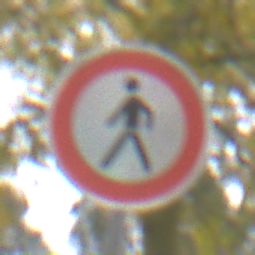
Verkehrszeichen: VerbotFussgaenger
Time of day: Midday
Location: Outdoor (Nature)
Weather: Overcast
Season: Autumn
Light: Natural